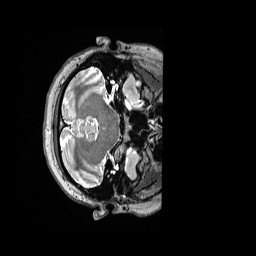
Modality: T2w
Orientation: axial
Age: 22
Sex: female
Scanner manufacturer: siemens
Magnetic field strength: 3 T
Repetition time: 3.2 s
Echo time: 0.562 s